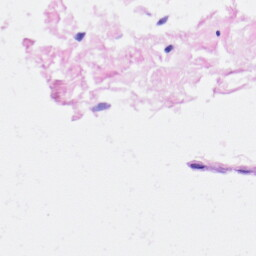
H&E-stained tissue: Heart